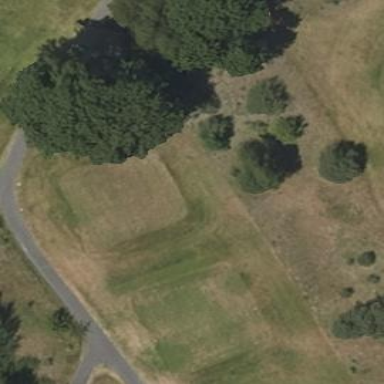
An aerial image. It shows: Golf tee.